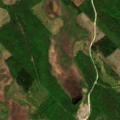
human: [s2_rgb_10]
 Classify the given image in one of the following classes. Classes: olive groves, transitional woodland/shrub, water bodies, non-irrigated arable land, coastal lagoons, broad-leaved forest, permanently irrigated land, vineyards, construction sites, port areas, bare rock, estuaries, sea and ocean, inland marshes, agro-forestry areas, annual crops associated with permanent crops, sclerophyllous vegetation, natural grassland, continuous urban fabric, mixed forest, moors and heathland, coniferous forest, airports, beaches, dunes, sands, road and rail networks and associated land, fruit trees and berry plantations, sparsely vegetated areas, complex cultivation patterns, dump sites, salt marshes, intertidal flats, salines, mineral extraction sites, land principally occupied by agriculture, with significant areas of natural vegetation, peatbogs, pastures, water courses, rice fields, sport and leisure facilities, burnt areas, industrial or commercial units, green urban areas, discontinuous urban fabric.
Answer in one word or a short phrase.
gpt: mixed forest, transitional woodland/shrub